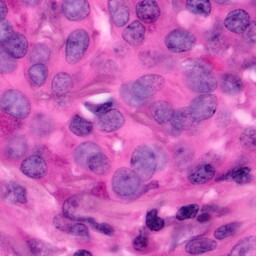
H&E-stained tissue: Pancreatic